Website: crate-barrel
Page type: store-pickup
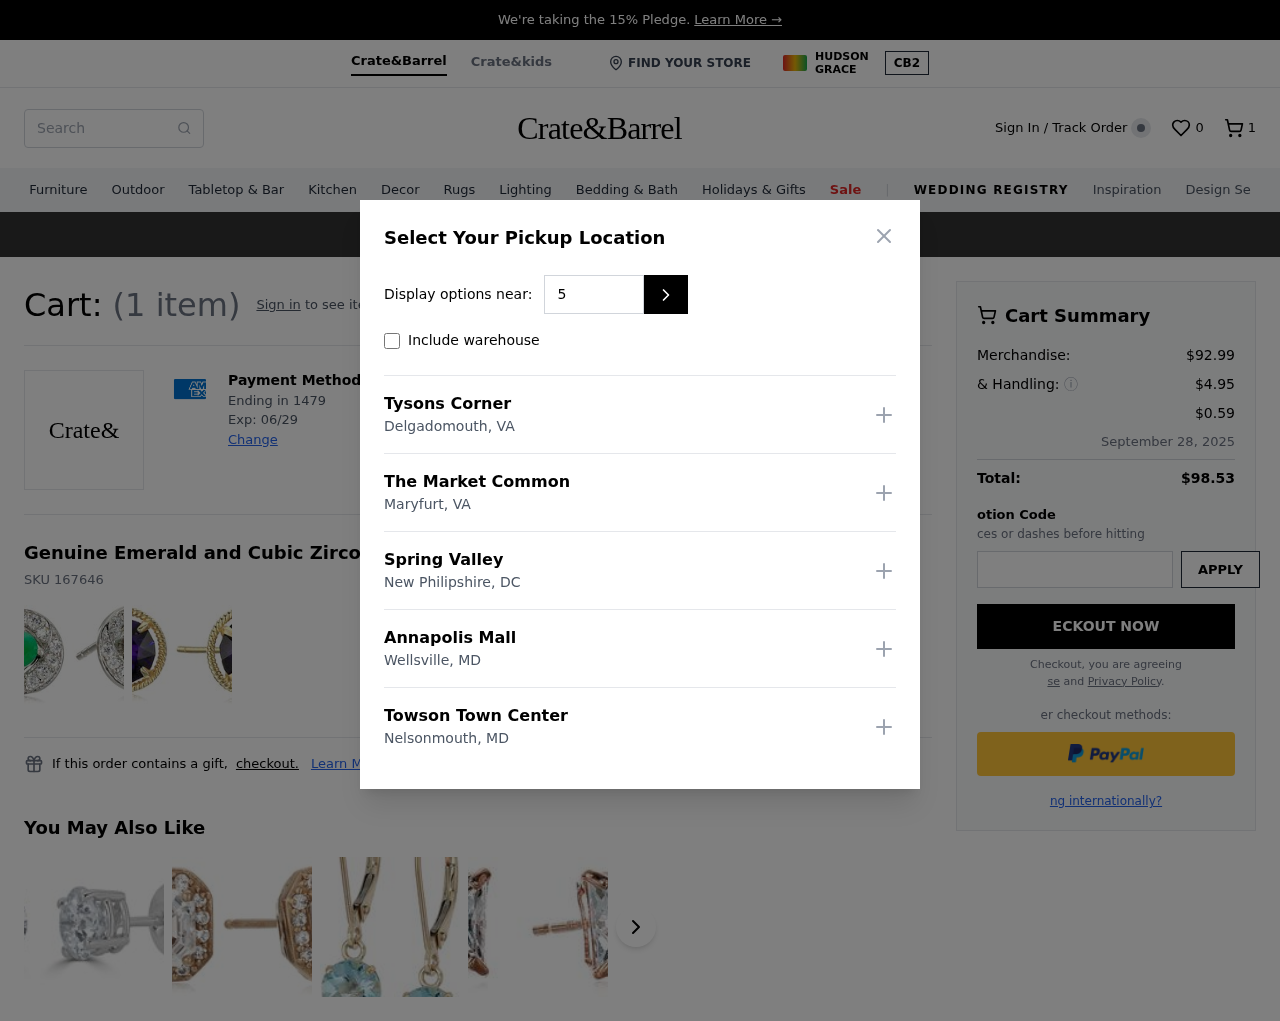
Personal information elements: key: PII_CARD_EXPIRY
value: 06/29
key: PII_CARD_LAST4
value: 1479
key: PII_LOCATION1_CITY
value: Delgadomouth
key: PII_LOCATION1_NAME
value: Tysons Corner
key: PII_LOCATION1_STATE
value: VA
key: PII_LOCATION2_CITY
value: Maryfurt
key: PII_LOCATION2_NAME
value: The Market Common
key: PII_LOCATION2_STATE
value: VA
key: PII_LOCATION3_CITY
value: New Philipshire
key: PII_LOCATION3_NAME
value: Spring Valley
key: PII_LOCATION3_STATE
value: DC
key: PII_LOCATION4_CITY
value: Wellsville
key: PII_LOCATION4_NAME
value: Annapolis Mall
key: PII_LOCATION4_STATE
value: MD
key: PII_LOCATION5_CITY
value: Nelsonmouth
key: PII_LOCATION5_NAME
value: Towson Town Center
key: PII_LOCATION5_STATE
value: MD
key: PII_POSTCODE
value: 50701
Product elements: key: PRODUCT1_NAME
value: Genuine Emerald and Cubic Zirconia Stud Earrings
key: PRODUCT1_SKU
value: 167646
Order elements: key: ORDER_NUM_ITEMS
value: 1
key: ORDER_NUM_ITEMS
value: (1 item)
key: ORDER_SUBTOTAL
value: $92.99
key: ORDER_SHIPPING_COST
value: $4.95
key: ORDER_SURCHARGE
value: $0.59
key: ORDER_DELIVERY_DATE
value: September 28, 2025
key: ORDER_TOTAL
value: $98.53
Search elements: key: HEADER_SEARCH
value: Search
Other elements: key: WISHLIST_NUM_ITEMS
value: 0